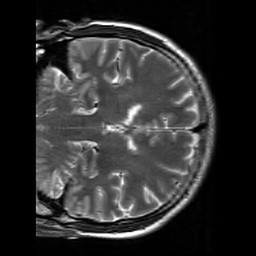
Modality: T2w
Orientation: coronal
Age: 32
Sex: male
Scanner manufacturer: siemens
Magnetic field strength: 3 T
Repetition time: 7 s
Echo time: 0.09 s